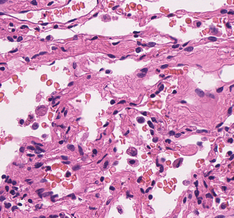
Tumor epithelial tissue: no
Tumor-associated stroma tissue: no
Normal tissue: yes